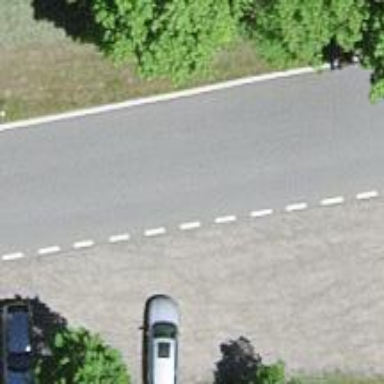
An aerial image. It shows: Parking area with surface.